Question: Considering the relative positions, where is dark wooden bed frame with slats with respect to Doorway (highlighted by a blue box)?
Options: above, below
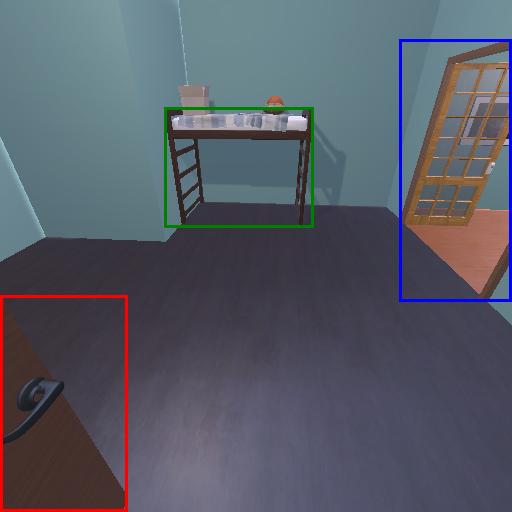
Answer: above